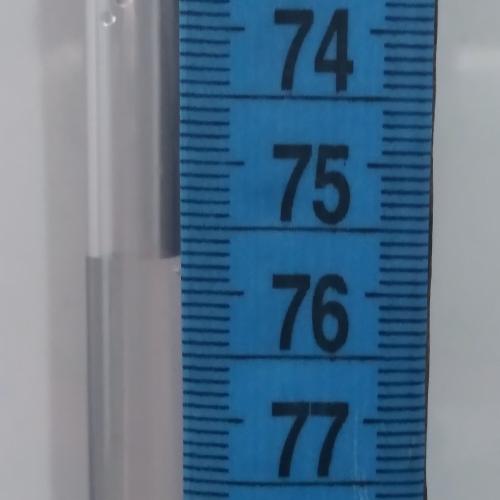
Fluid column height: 75.7 cm